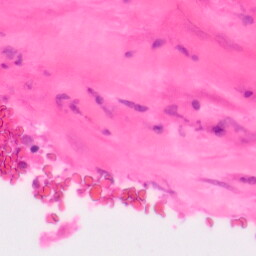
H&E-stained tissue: Colon